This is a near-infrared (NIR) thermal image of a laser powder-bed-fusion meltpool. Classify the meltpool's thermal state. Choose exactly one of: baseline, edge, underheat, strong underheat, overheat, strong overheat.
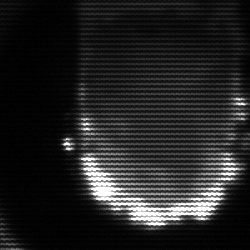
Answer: baseline